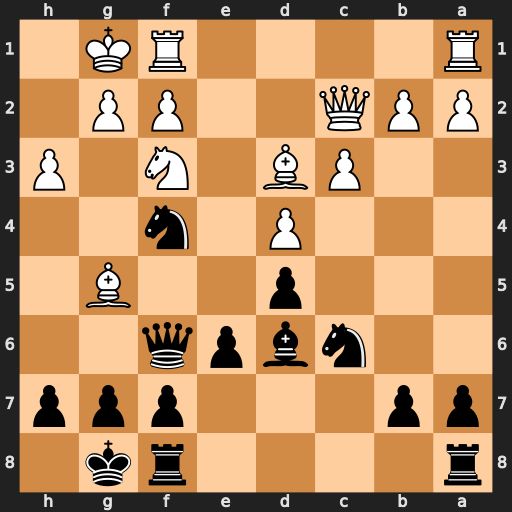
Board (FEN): r4rk1/pp3ppp/2nbpq2/3p2B1/3P1n2/2PB1N1P/PPQ2PP1/R4RK1
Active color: b
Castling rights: -
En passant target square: -
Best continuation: Nxh3+ gxh3 Qxf3